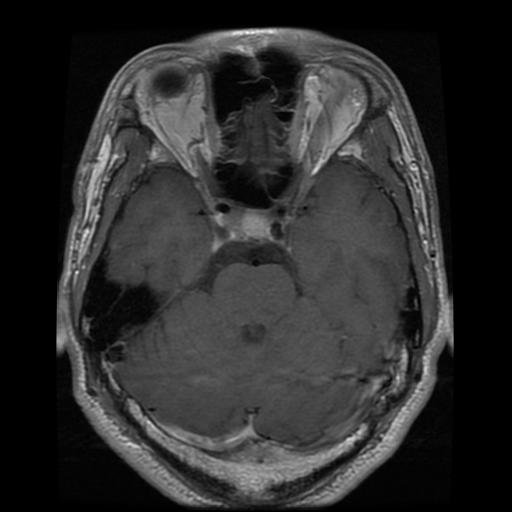
Label: pituitary